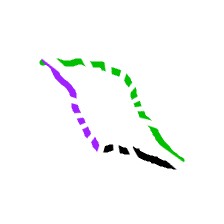
Shape: parallelogram